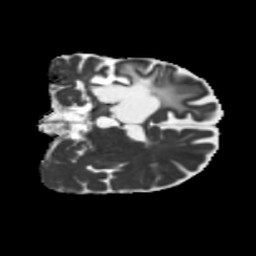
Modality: MD
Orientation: coronal
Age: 57
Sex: male
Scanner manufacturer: siemens
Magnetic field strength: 3 T
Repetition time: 5.25 s
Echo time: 0.08 s